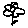
Label: flower